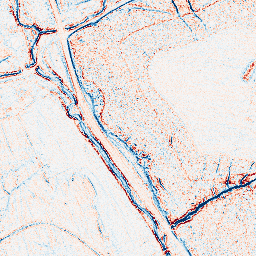
Category: edge_preserving
Decomposition family: anisotropic_diffusion
Decomposition parameters: iterations: 10
kappa: 10
gamma: 0.05
Upsampling method: bicubic
Upsampling parameters: scale: 8
Upsampling scale: 8